Question: How to do partial page refresh and get new data's or values each time?
I have two tables .One table is to select the products and other is to display it and while selecting the products through a category .Each time it reloads and i lose the data's of previous category.So how to keep the second table without reloading until the user clicks on the submit button in the second table the table which is displaying ?How to achieve this!
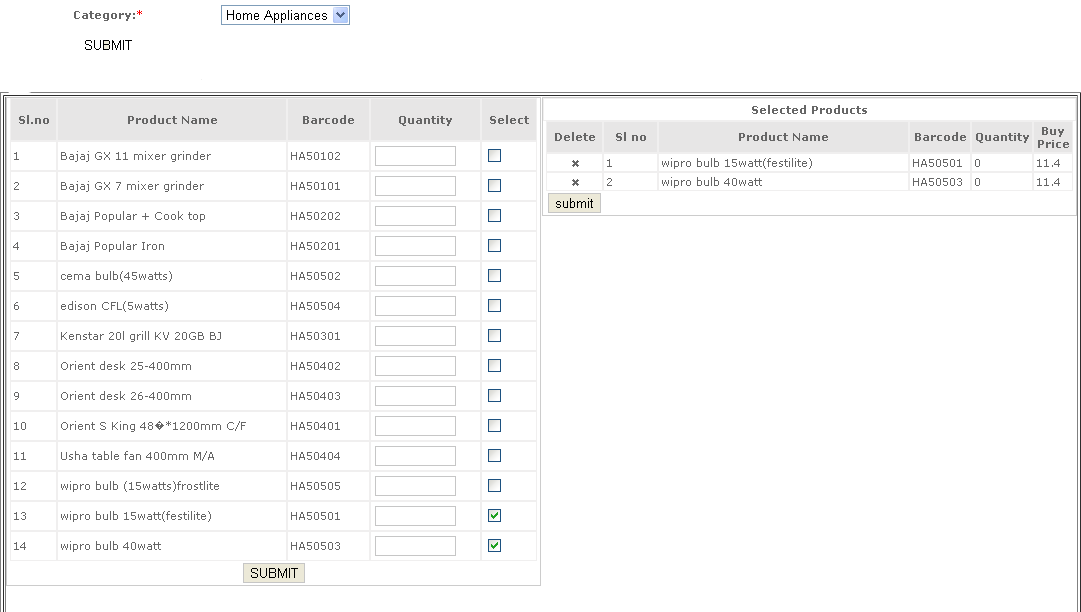
Answer: You can do this with ajax technology. You need write something like:
'''
$('#button_id').click( function() {
for (var i=0; i<numberRows; i++)
{
$('#id'+i).get('query.php?id='+i);
}
});
'''
where for example "id7" is an id tag in this table, which corresponds with 7-th row and desired column in this row.